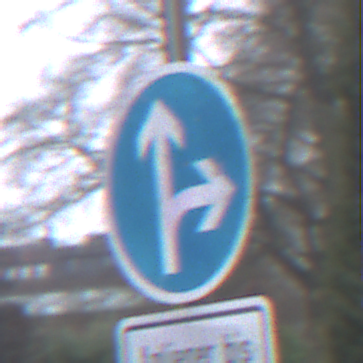
Verkehrszeichen: VorgeschriebeneFahrtrichtungGeradeausOderRechts
Zusatzzeichen unten: SonstigeFahrzeugePersonengruppenFrei3
Umgebung: Outdoor, Urban
Tageszeit: Midday
Wetter: Overcast
Licht: Natural
Jahreszeit: NotSpecified
Kontrast: LowContrast